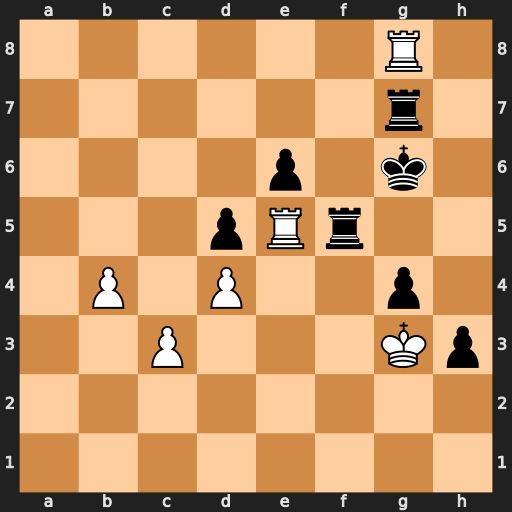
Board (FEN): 6R1/6r1/4p1k1/3pRr2/1P1P2p1/2P3Kp/8/8
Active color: w
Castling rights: -
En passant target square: -
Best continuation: Rxg7+ Kxg7 Rxf5 exf5 b5 f4+ Kh2 Kf6 b6